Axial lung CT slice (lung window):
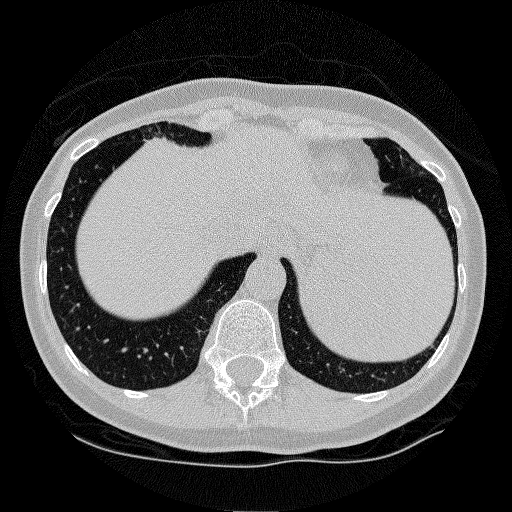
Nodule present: no